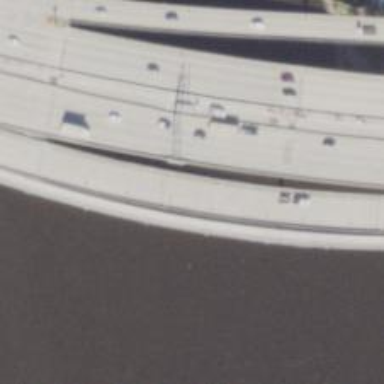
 part of motorway link with half diamond junction."